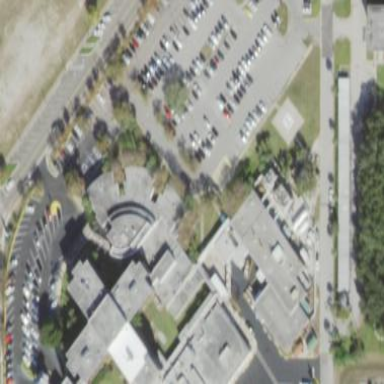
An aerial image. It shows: Hospital building.